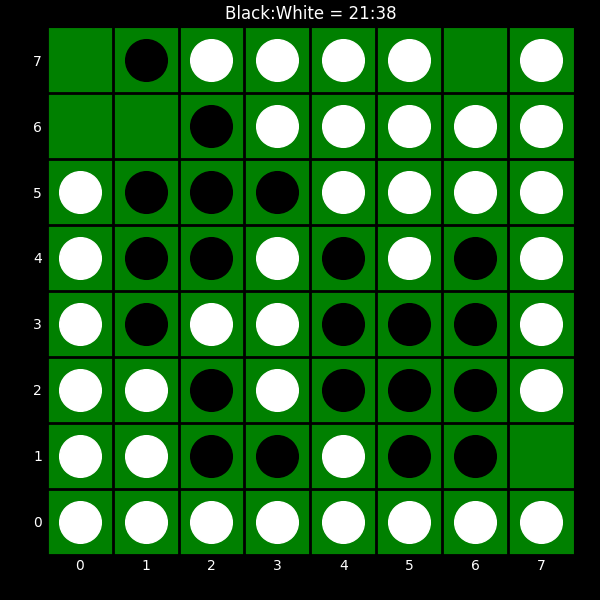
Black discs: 21
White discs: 38